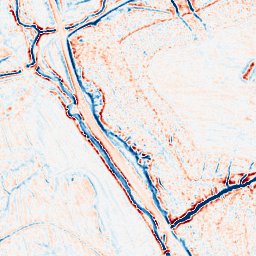
Category: edge_preserving
Decomposition family: bilateral
Decomposition parameters: d: 9
sigma_color: 50
sigma_space: 50
Upsampling method: cubic_mitchell
Upsampling parameters: scale: 2
Upsampling scale: 2